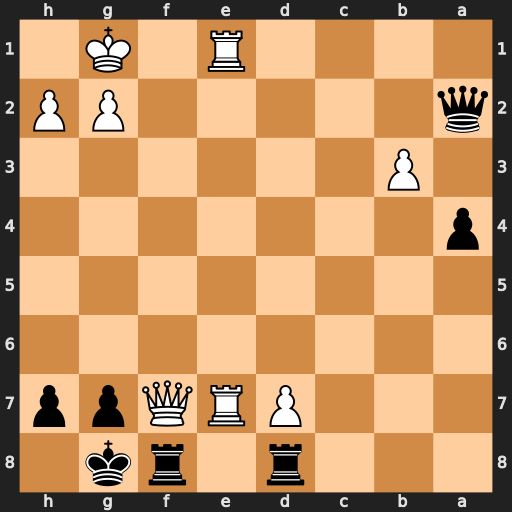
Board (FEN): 3r1rk1/3PRQpp/8/8/p7/1P6/q5PP/4R1K1
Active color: b
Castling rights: -
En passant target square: -
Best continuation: Rxf7 Re8+ Rf8